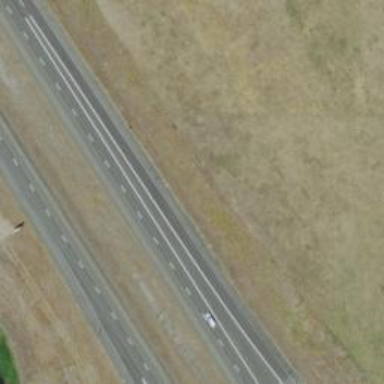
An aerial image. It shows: Motorway link.